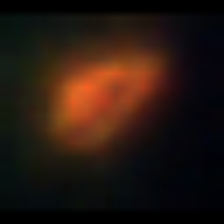
Taxon: Prorocentrum
Group: Dinoflagellates